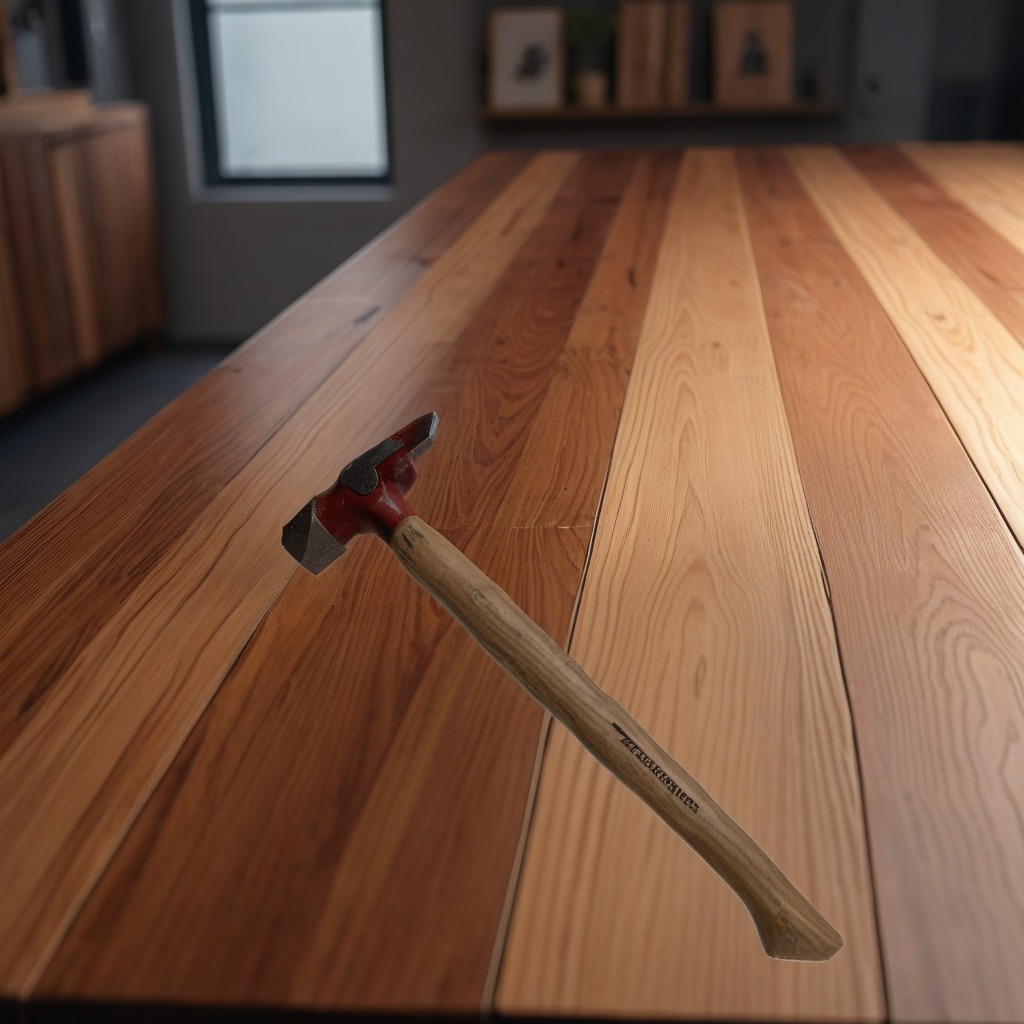
A hammer is lying on the wooden table.